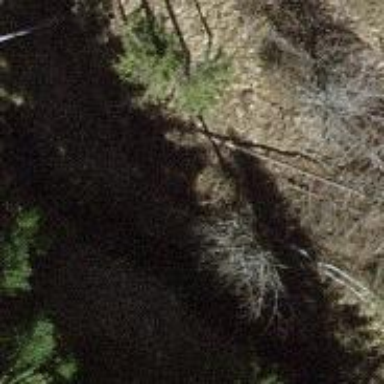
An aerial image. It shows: Single tag "natural: tree."